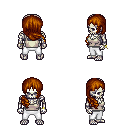
a pixel art fantasy rpg character, male body template, skeleton, white pirate shirt, white pants, brunette right-swept hairstyle, bracelets, four views (front, back, left, right), 2x2 character sprite sheet, small pixel art, hard edges, no anti-aliasing